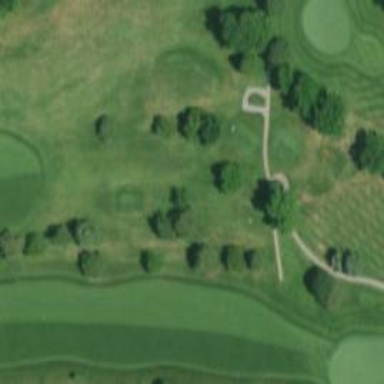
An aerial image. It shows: Grass area designated as golf tee.